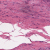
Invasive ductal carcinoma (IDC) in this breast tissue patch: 0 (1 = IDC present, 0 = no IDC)